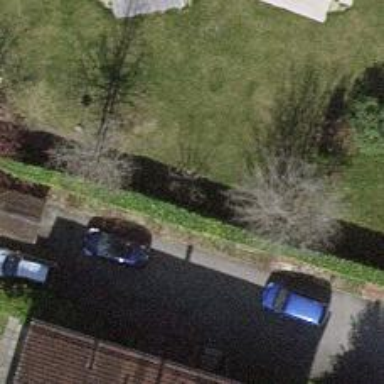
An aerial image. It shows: Garden with deciduous broadleaved trees.